Field crop: maize
Growth stage: 2
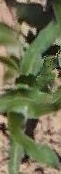
Species: maize